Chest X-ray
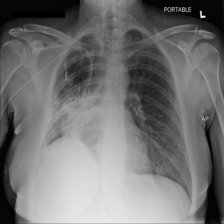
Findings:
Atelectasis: negative
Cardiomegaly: negative
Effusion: negative
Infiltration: negative
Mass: positive
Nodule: negative
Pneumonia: negative
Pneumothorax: negative
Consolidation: negative
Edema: negative
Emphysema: negative
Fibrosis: positive
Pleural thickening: negative
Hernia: negative